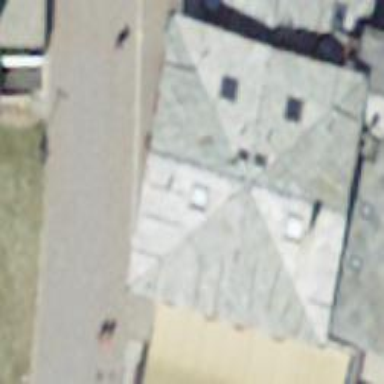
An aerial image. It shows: Restaurant.